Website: macys
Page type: customer-info-address
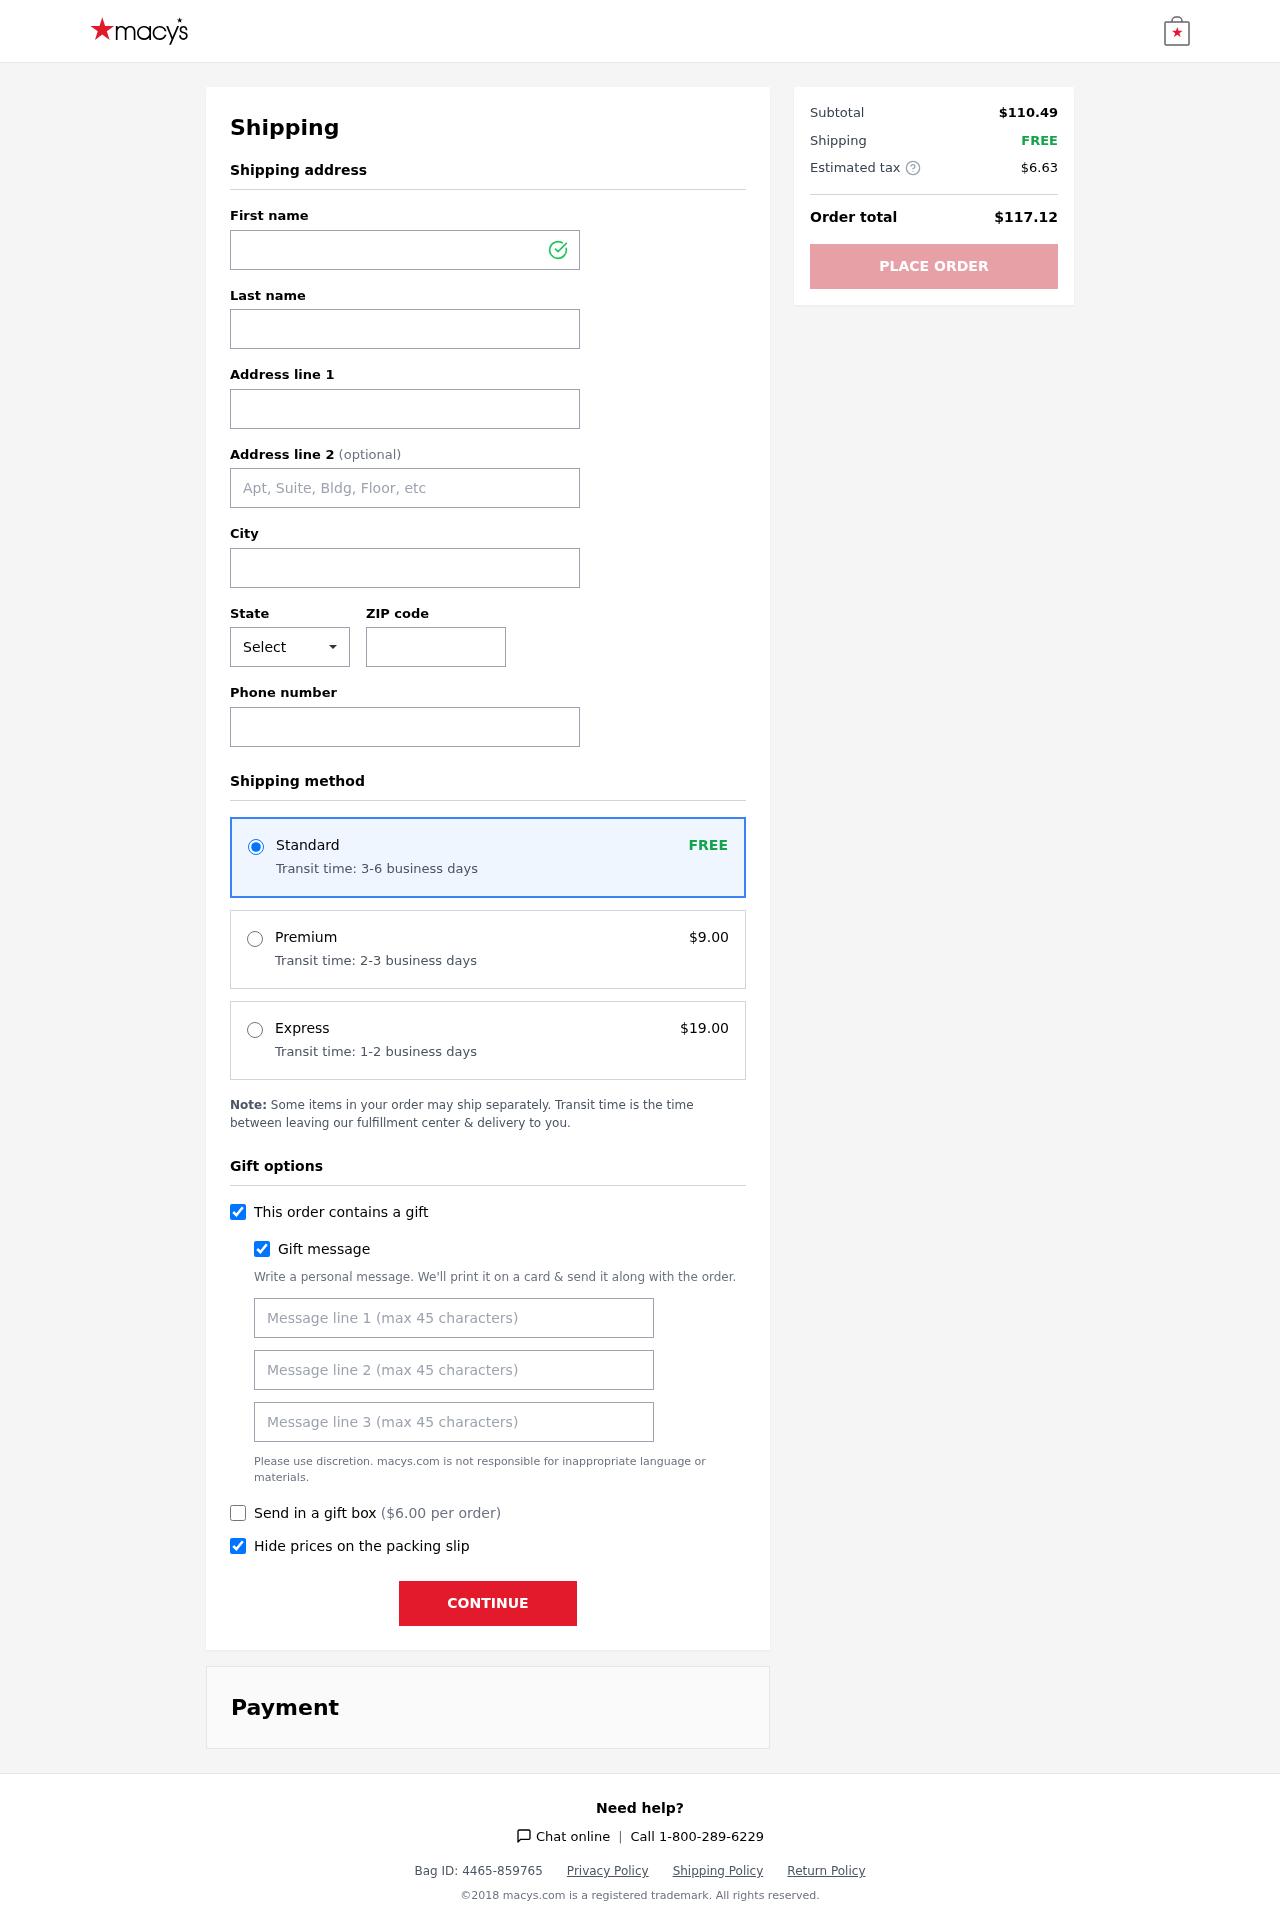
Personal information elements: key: PII_CITY
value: East Jameschester
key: PII_FIRSTNAME
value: Andrew
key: PII_GIFT_MESSAGE
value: Hey Leslie, I thought these cozy chairs would be perfect for those sunny brunches on your patio! I can’t wait to see you enjoying them with friends and family. Cheers to new memories in your beautiful home!  Andrew
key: PII_LASTNAME
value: Blanchard
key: PII_PHONE
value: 4132448351
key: PII_POSTCODE
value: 45827
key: PII_STATE_ABBR
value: ID
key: PII_STREET
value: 53315 Santiago Road Suite 364
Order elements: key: ORDER_SHIPPING_STANDARD
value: FREE
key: ORDER_SHIPPING_STANDARD_TIME
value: Transit time: 3-6 business days
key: ORDER_SHIPPING_PREMIUM
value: $9.00
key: ORDER_SHIPPING_PREMIUM_TIME
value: Transit time: 2-3 business days
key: ORDER_SHIPPING_EXPRESS
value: $19.00
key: ORDER_SHIPPING_EXPRESS_TIME
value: Transit time: 1-2 business days
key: ORDER_GIFT_BOX_FEE
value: $6.00
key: ORDER_SUBTOTAL
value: $110.49
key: ORDER_SHIPPING_COST
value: FREE
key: ORDER_TAX
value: $6.63
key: ORDER_TOTAL
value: $117.12